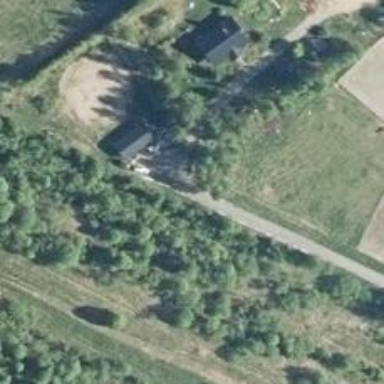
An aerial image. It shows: Driveway.